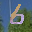
Label: 6